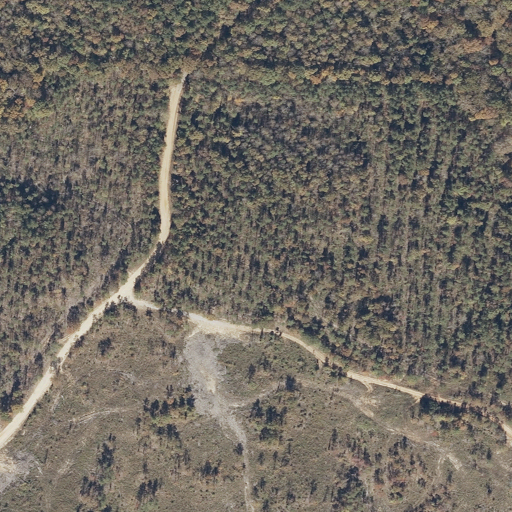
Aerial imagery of mountain in Alabama named Moore Hill containing grassland, evergreen forest, deciduous forest, open development, mixed forest, pasture, shrub, and low intensity development